Interaction volume radius: 5 \u00c5
Interaction volume height: 20 \u00c5
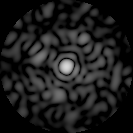
Disorder parameter: 0.8015